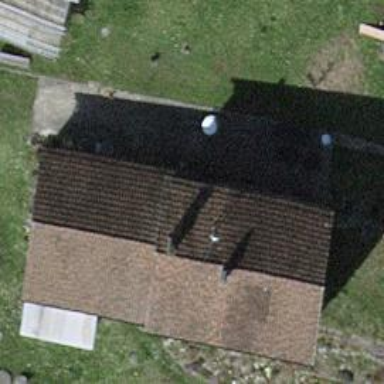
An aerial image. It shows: Building with gabled roof.